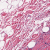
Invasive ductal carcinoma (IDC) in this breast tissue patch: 0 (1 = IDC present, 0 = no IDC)